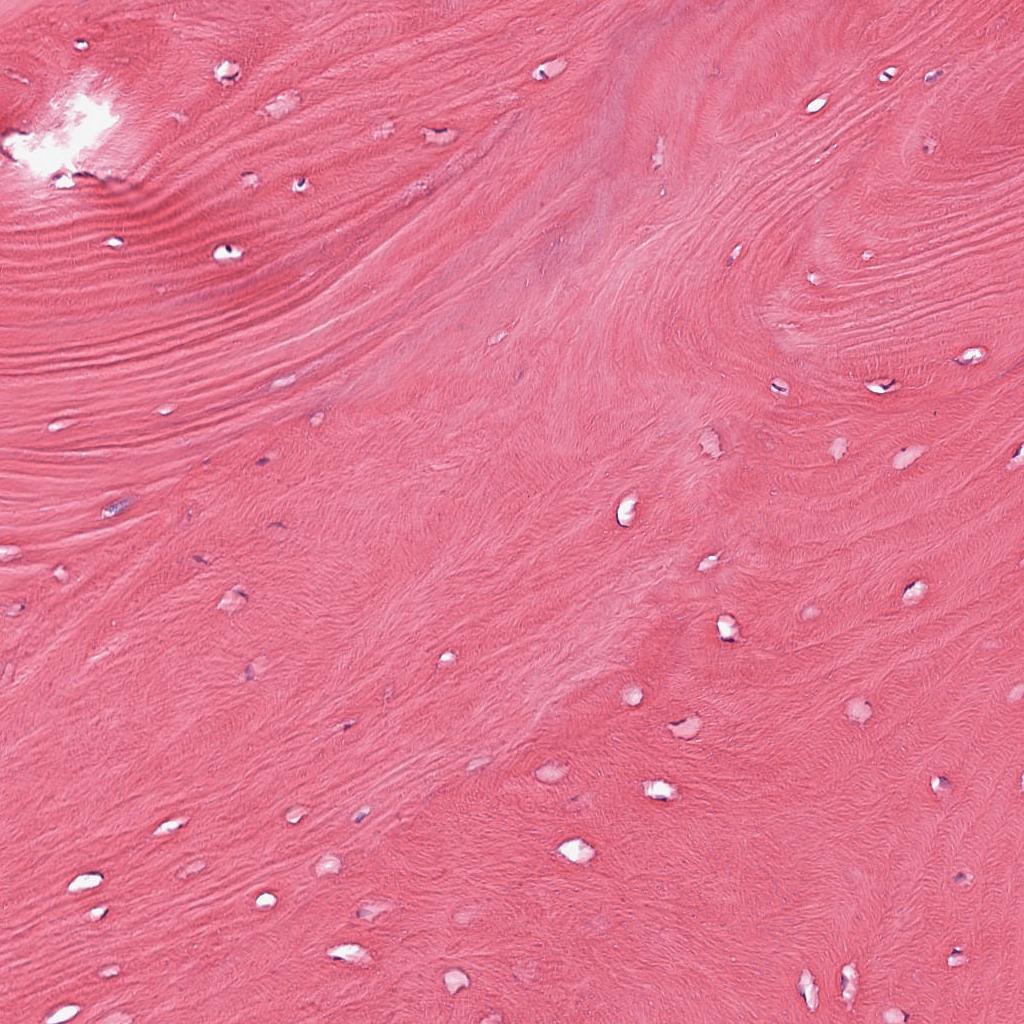
Label: Non-Tumor